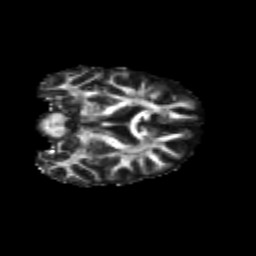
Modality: FA
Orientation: coronal
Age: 29
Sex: male
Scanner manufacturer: siemens
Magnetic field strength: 3 T
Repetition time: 1.8 s
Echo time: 0.07 s